Interaction volume radius: 5 \u00c5
Interaction volume height: 30 \u00c5
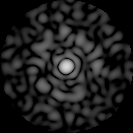
Disorder parameter: 0.843